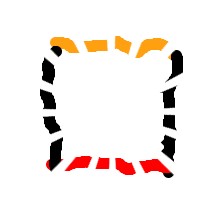
Shape: square